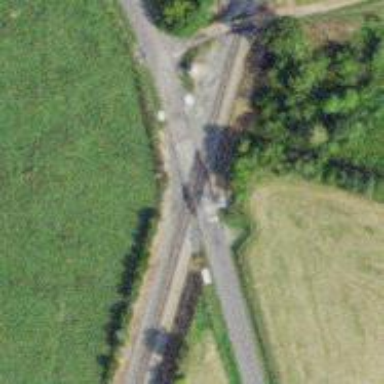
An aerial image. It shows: Railway level crossing.